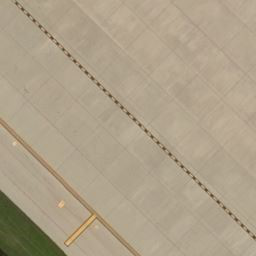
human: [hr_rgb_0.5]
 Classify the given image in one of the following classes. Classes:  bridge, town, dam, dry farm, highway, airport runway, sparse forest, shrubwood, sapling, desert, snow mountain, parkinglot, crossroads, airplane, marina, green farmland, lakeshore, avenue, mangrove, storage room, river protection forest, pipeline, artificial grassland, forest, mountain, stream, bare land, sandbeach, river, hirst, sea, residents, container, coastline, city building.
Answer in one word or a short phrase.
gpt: airport runway